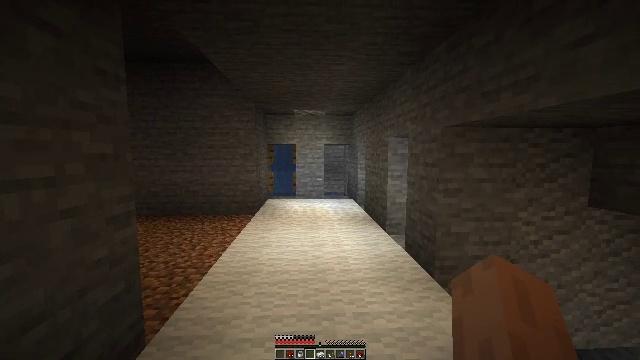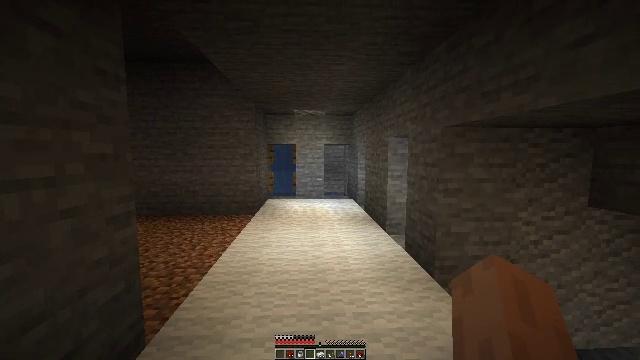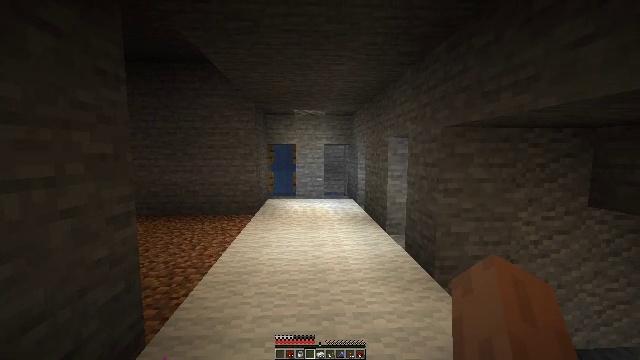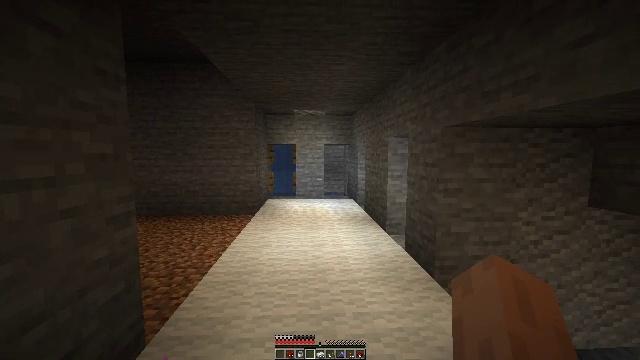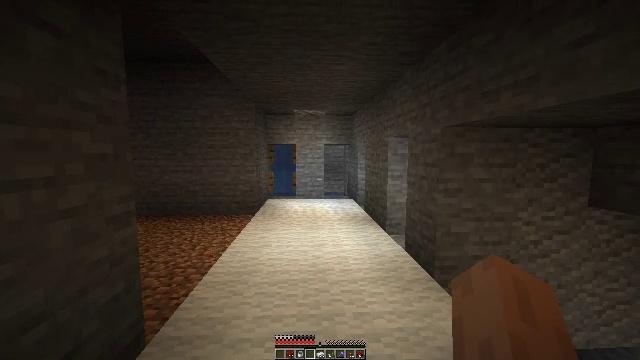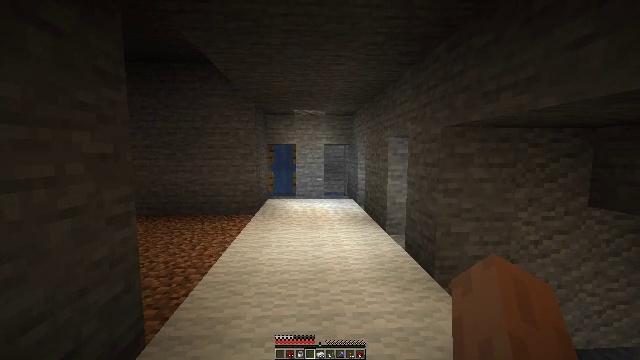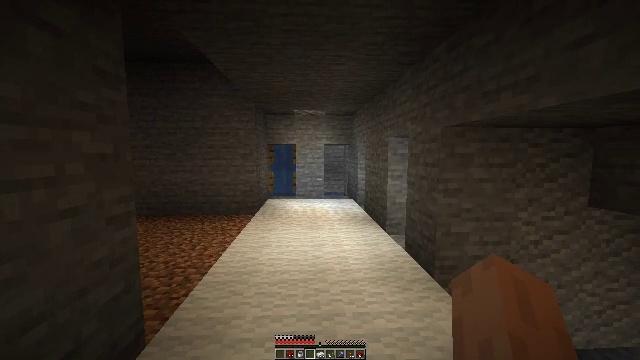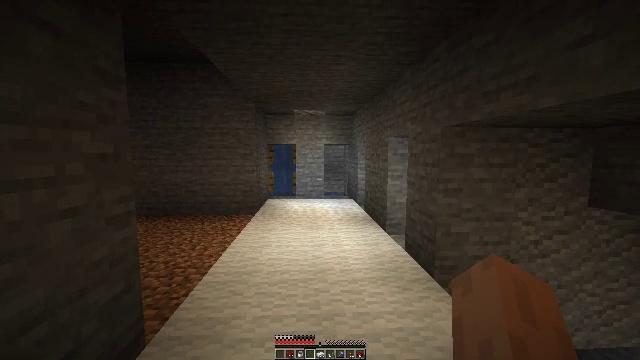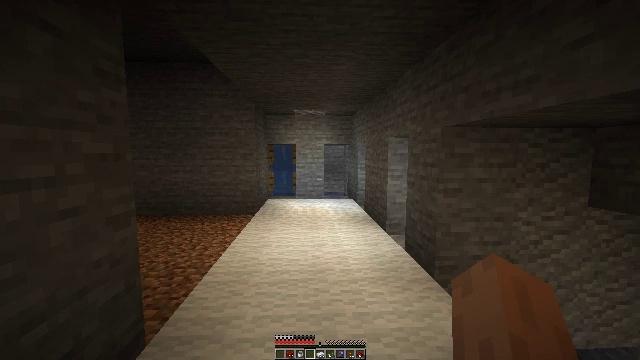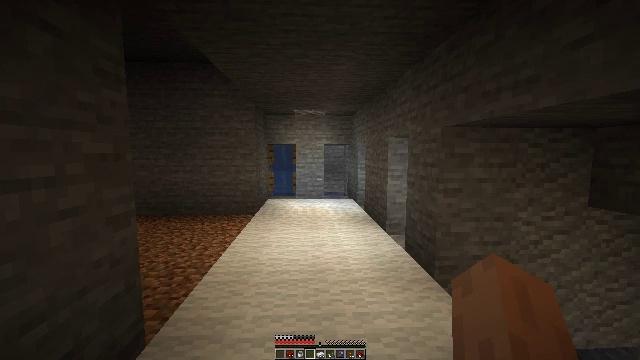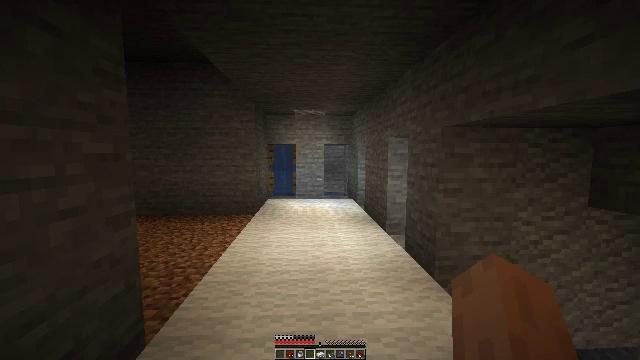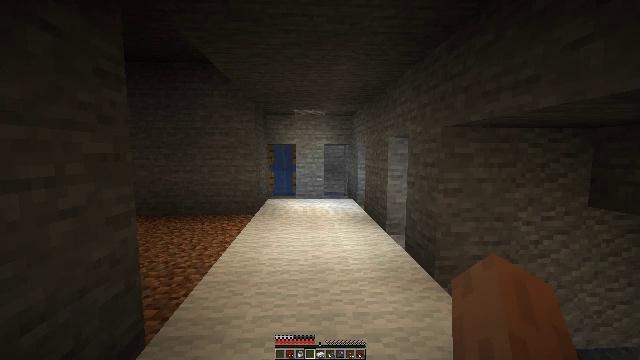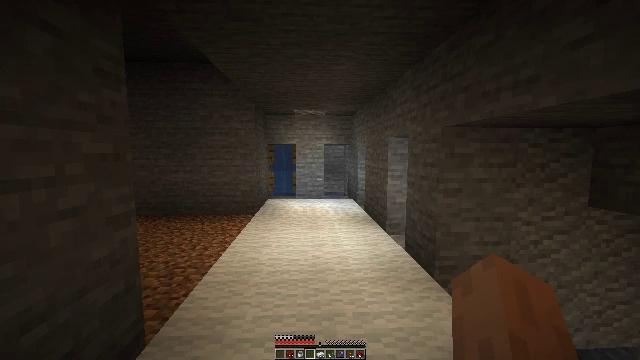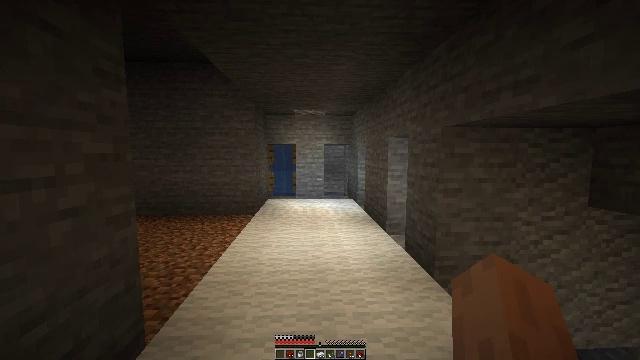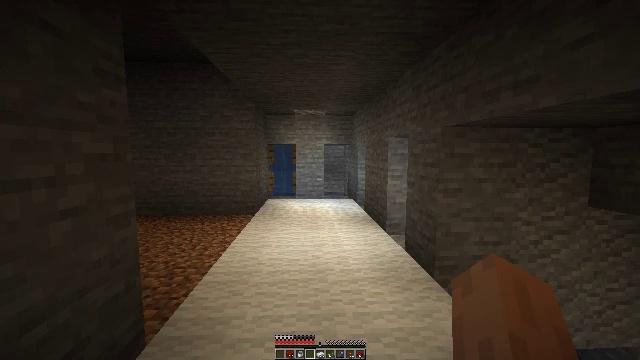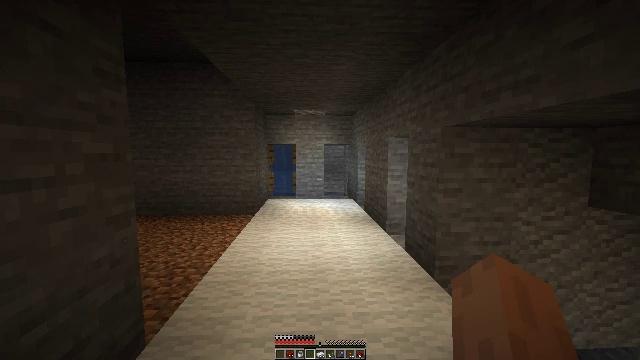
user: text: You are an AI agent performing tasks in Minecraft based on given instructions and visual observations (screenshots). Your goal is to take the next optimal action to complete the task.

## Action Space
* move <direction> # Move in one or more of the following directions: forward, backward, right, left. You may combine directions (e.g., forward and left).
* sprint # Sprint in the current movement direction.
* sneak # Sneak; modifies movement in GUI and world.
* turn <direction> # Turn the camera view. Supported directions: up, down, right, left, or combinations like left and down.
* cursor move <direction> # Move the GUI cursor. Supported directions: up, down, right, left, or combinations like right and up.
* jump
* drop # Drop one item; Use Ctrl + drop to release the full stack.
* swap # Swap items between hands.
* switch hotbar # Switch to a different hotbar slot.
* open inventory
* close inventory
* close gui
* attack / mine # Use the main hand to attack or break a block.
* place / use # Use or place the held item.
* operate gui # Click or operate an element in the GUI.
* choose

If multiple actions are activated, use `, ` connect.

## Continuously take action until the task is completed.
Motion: motion action
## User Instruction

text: Drop an iron ingot.
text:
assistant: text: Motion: no_op
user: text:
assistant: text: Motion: no_op
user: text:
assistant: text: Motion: no_op
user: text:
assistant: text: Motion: no_op
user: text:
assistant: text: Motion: no_op
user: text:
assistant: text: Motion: no_op
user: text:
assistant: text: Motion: no_op
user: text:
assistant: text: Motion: no_op
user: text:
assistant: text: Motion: no_op
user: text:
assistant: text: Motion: no_op
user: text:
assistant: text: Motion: no_op
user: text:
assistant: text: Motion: no_op
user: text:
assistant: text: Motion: no_op
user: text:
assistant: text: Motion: no_op
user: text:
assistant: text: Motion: no_op
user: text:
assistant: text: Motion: no_op
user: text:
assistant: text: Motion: no_op
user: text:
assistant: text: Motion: no_op
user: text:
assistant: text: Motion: no_op
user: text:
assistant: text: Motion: no_op
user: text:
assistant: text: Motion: no_op
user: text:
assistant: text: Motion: no_op
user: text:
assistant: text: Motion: no_op
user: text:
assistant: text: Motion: no_op
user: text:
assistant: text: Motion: no_op
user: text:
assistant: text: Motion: no_op
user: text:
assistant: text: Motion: no_op
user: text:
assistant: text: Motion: no_op
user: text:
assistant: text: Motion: no_op
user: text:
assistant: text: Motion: no_op